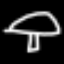
Label: mushroom